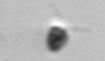
Label: Pyramimonas